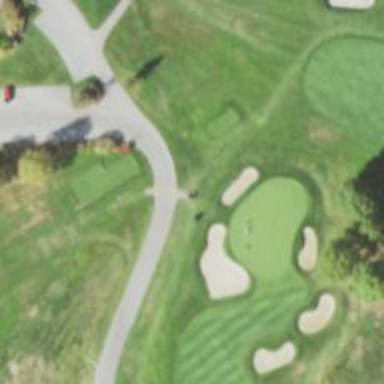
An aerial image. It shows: Pathway for golfing.